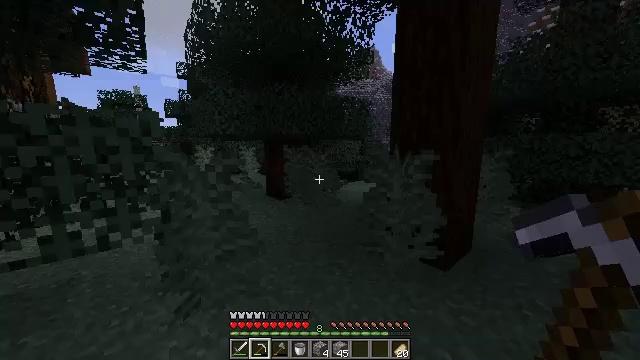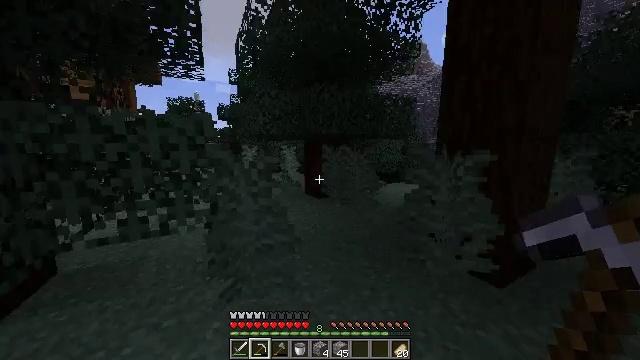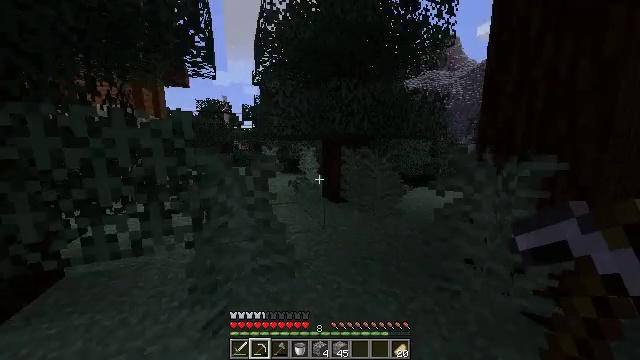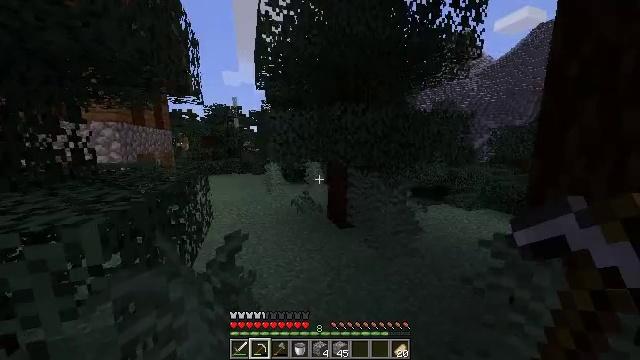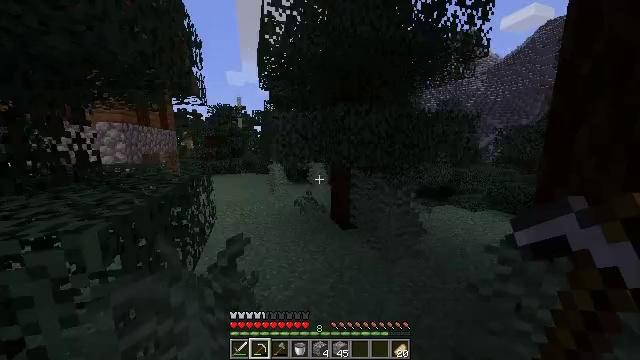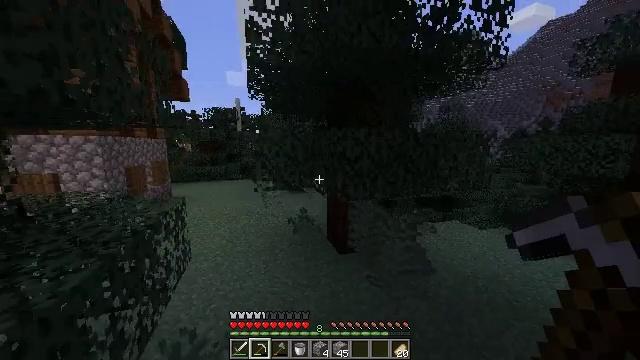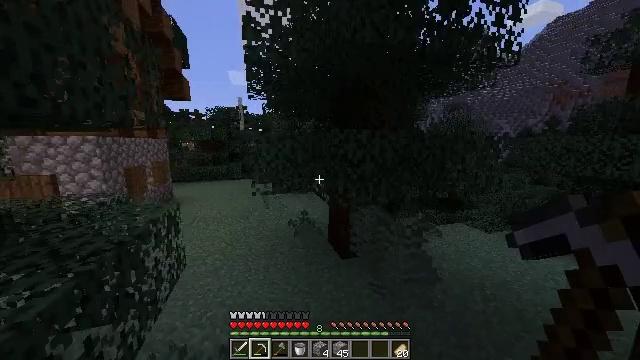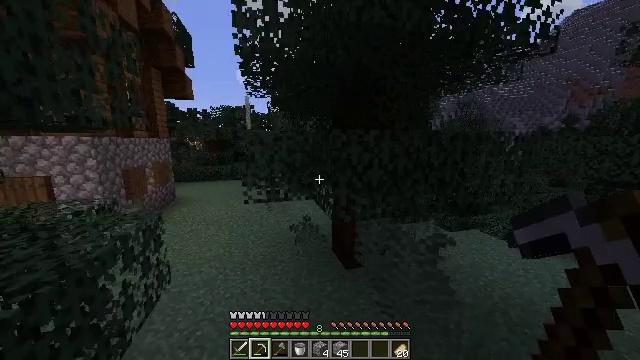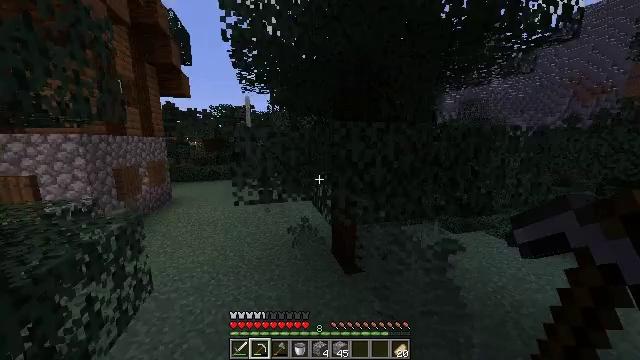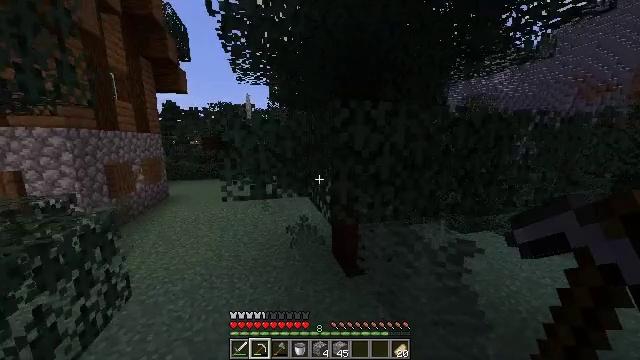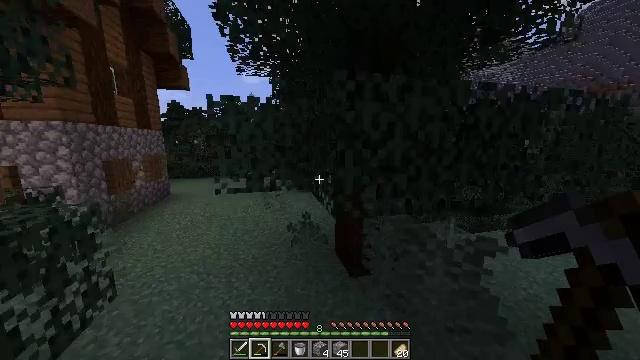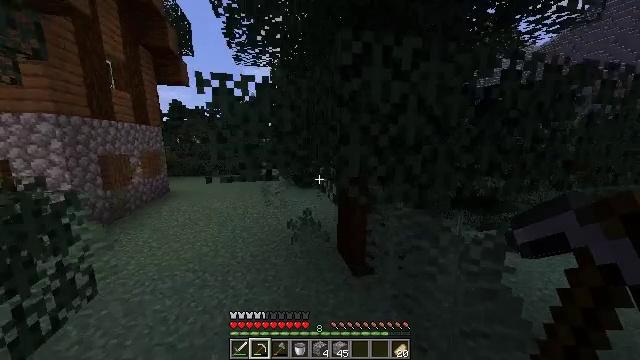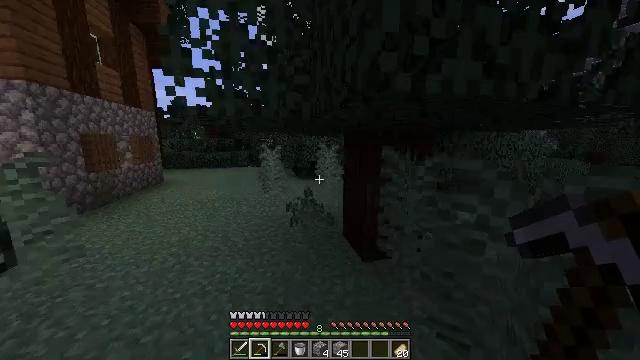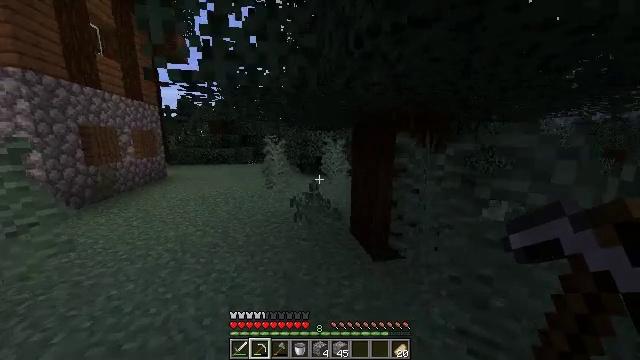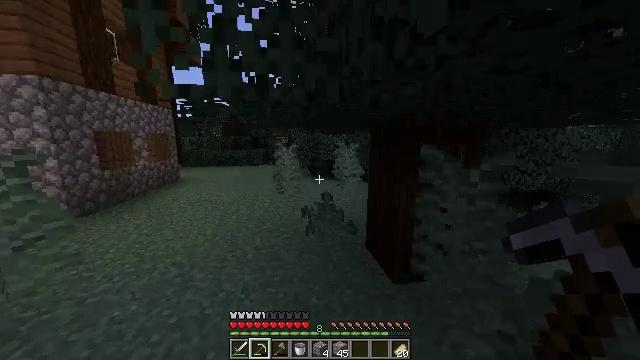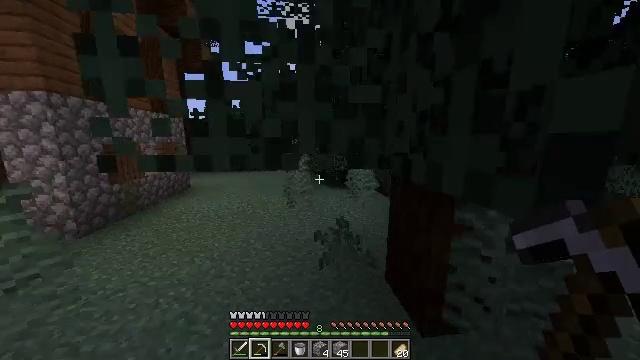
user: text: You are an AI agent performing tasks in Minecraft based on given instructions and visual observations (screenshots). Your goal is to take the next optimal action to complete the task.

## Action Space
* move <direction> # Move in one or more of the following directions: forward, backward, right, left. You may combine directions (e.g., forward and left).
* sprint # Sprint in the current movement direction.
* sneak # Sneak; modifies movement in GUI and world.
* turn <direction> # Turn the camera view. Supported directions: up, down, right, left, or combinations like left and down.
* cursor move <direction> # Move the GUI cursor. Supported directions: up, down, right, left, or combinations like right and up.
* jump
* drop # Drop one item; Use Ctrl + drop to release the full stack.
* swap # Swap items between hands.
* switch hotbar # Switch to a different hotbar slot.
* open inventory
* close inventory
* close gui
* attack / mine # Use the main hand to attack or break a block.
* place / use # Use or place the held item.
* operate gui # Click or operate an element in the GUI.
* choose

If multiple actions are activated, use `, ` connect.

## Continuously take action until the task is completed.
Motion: motion action
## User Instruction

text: Punch the spruce leaves to get saplings.
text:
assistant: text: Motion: move forward, sprint, turn left, jump
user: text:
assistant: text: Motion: move forward, sprint, turn left, jump
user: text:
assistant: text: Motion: move forward, sprint, turn left, jump
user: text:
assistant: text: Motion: move forward, sprint, jump
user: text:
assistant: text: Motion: move forward, sprint, jump
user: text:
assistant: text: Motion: move forward, sprint, jump
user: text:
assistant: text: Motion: move forward, sprint, turn left, jump
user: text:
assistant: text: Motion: move forward and move left, sprint, jump
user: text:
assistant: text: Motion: move forward and move left, sprint, jump
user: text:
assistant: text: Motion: move forward and move left, sprint, jump
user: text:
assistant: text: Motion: move forward and move left, sprint, jump
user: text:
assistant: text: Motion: move forward and move left, sprint, jump
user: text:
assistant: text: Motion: move forward and move left, sprint, turn left, jump
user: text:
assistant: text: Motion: move forward and move left, sprint, turn left, jump
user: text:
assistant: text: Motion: move forward and move left, sprint, turn left, jump
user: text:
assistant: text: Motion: move forward and move left, sprint, jump
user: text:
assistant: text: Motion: move forward and move left, sprint, turn left, jump
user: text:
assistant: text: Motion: move forward and move left, sprint, turn left, jump
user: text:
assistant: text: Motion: move forward and move left, sprint, turn left, jump
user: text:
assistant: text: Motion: move forward and move left, sprint
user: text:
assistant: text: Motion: move forward and move left, sprint
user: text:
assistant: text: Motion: move forward, sprint, turn right
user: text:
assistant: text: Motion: move forward, sprint, turn right
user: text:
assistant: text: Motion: move forward, sprint, turn right
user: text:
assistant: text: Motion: move forward, sprint
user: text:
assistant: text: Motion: move forward, sprint
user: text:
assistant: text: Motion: move forward, sprint
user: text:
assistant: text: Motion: move forward, sprint
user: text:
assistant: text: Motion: move forward, sprint
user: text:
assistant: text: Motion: move forward, sprint